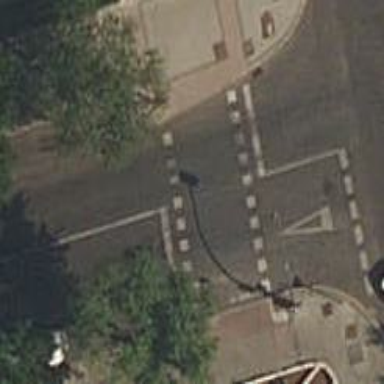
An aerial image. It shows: Road with traffic signals at the crossing.